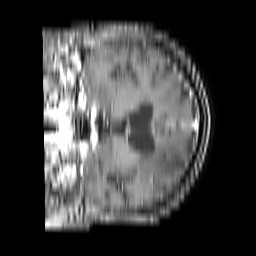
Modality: T1w
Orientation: coronal
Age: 61
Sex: female
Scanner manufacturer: philips
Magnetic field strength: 1.5 T
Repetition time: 0.1844 s
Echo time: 0.001855 s